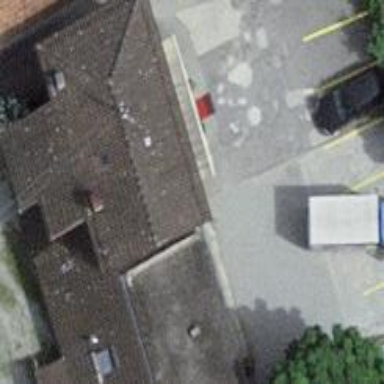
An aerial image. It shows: Restaurant.